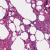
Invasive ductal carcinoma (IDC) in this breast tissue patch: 0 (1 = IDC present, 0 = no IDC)